Question: I found some strange behaviour when using DrawTextA in combination with the Courier New-font with a Japanese locale. Consider the following Delphi XE2 code:
'''
procedure PaintTexts(aPaintBox: TPaintBox; aCharset: Byte);
var
A: AnsiString;
S: string;
R: TRect;
begin
aPaintBox.Font.Charset := aCharset;
A := '[DrawTextA] The word "Japan" in Japanese: Ri Ben ';
R := Rect(0, 0, aPaintBox.Width, aPaintBox.Height);
DrawTextA(aPaintBox.Canvas.Handle, PAnsiChar(A), Length(A), R, 0);
S := '[DrawTextW] The word "Japan" in Japanese: Ri Ben ';
R := Rect(0, 20, aPaintBox.Width, aPaintBox.Height);
DrawTextW(aPaintBox.Canvas.Handle, PWideChar(S), Length(S), R, 0);
end;
procedure TForm1.PaintBox1Paint(Sender: TObject);
begin
PaintTexts(PaintBox1, DEFAULT_CHARSET);
end;
procedure TForm1.PaintBox2Paint(Sender: TObject);
begin
PaintTexts(PaintBox2, SHIFTJIS_CHARSET);
end;
'''
In this code, Form1 contains two paintboxes (PaintBox1 and PaintBox2). The font of Form1 is set to Courier New, the two paintboxes have set ParentFont to True. The non-Unicode locale of Windows is set to Japanese (Japan), so it is working with codepage 932.
This what the result looks like:

The first paintbox shows the output of a DrawTextA and a DrawTextW call with a Charset property CHARSET_DEFAULT. This is the default value of the font's charset property. Note that the japanese word Ri Ben is not shown correctly when passed to DrawTextA. However, .
The second paintbox shows the same texts, but only with the Charset property changed to SHIFTJIS_CHARSET. Now both calls show the correct japanese characters. But !
When I change the font of Form1 to Tahoma, both DrawTextA and DrawTextW show the same correct texts.
I always thought that the only difference between the Ansi- and Wide-versions of Windows API's was that the Ansi-versions handled the conversion to and from Unicode.
I have tried this in combination with Windows XP and Windows 7, and Delphi 7 and Delphi XE2. All combinations show the same behaviour.
After David Heffernan posted his answer, I started reading <URL>.
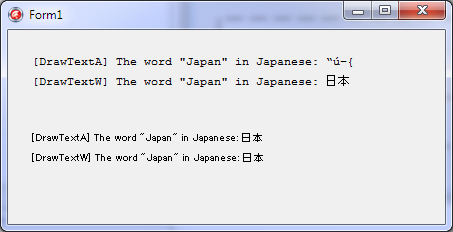
Answer: 'DrawTextA' does not convert the text to Unicode. Instead the selected font's charset is used to interpret the supplied text. This is indeed somewhat more complex than the typical 'A' and 'W' suffixed API functions.
The use of the font charset allowed non-Unicode programs to display text in multiple character sets. For a Unicode program this is a complete non-issue because Unicode can encode all characters.
According to Michael Kaplan in <URL>, 'DEFAULT_FONTSET' should not be used. He says:
> Do not use DEFAULT_CHARSET at all. It is evil.
If you need to specify a charset, you should do the following:
1. Call GetACP to obtain the active code page.
2. Call TranslateCharsetInfo passing the code page and specify the TCI_SRCCODEPAGE flag.
The charset info information that is returned is the appropriate charset to use for the active code page. Wrap it up like this:
'''
function CharsetFromCP(CP: UINT): UINT;
var
csi: TCharsetInfo;
begin
Win32Check(TranslateCharsetInfo(CP, csi, TCI_SRCCODEPAGE));
Result := csi.ciCharset;
end;
'''
And then you can write:
'''
aPaintBox.Font.Charset := CharsetFromCP(GetACP);
'''
Of course, if you know the text is Japanese then you can write 'SHIFTJIS_CHARSET' directly. And even more obviously, you can simply use the Unicode API and avoid all this nonsense.